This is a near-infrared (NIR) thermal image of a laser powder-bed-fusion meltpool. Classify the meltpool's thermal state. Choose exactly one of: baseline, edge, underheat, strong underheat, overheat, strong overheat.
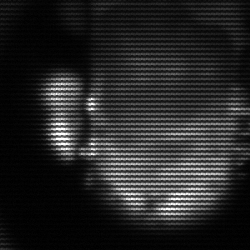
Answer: baseline